Question: I have two tables displayed here:

I want to select product.maker only if all his product.model are in table pc.
So, for the same maker next condition must be true:
'''
product.model = pc.model
'''
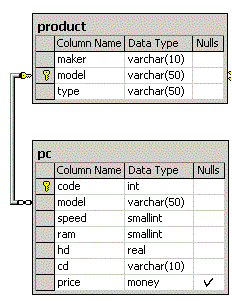
Answer: > "I want to select product.maker only if all his product.model are in
table pc."
I interpret this as saying that you want a list of makers such that every model assigned to the maker is in the 'pc' table. This is a bit more subtle than a simple join. It is more of a 'left join' with an aggregation and appropriate conditions:
'''
select p.maker
from product p left join
pc
on p.model = pc.model
group by p.maker
having count(*) = count(pc.model);
'''
The 'having' condition is one way of verifying that there is a match for every model in 'product'.